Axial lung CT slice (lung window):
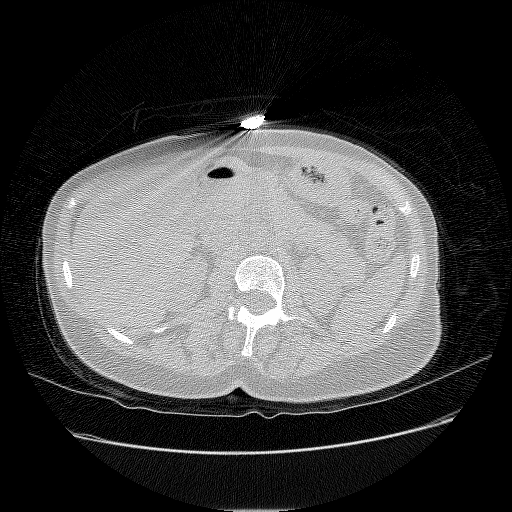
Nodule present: no